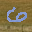
Label: 6